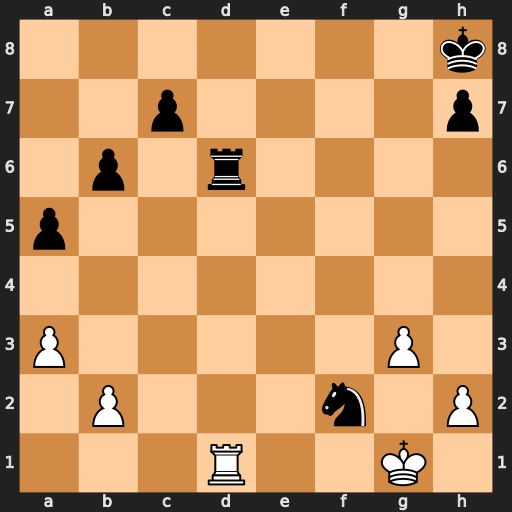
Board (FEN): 7k/2p4p/1p1r4/p7/8/P5P1/1P3n1P/3R2K1
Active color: w
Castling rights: -
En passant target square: -
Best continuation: Rxd6 Nh3+ Kg2 cxd6 Kxh3 Kg7 Kg4 Kf6 Kf4